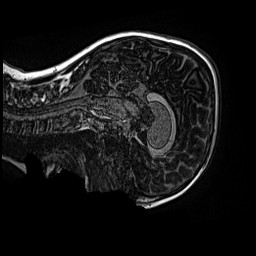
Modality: MP2RAGE
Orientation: sagittal
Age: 11
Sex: male
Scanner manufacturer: siemens
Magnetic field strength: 3 T
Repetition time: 4 s
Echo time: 0.00299 s